Field crop: maize
Growth stage: 1
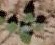
Species: chenopodium